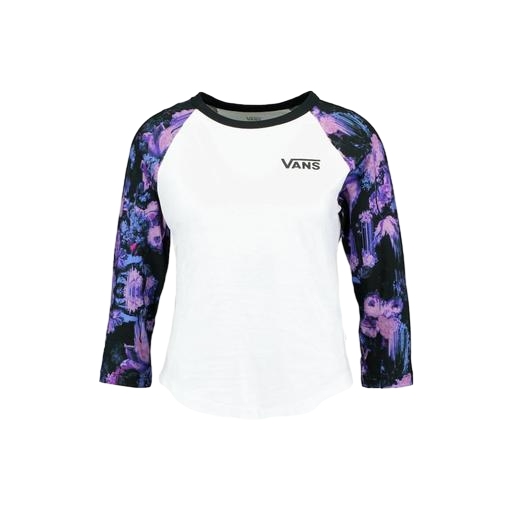
t-shirt venture print, long-sleeve top, baseball tee, white background